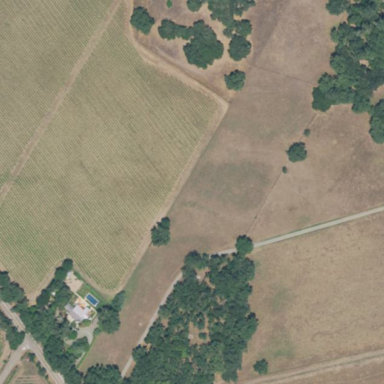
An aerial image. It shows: Vineyard where grapes are grown.